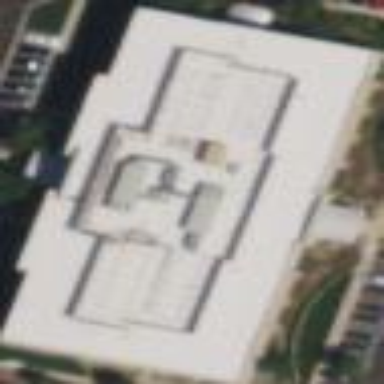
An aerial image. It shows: Commercial building.